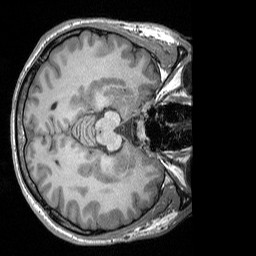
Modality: T1w
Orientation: axial
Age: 20
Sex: male
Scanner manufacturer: siemens
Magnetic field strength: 3 T
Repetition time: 1.9 s
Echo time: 0.00252 s